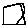
Label: square